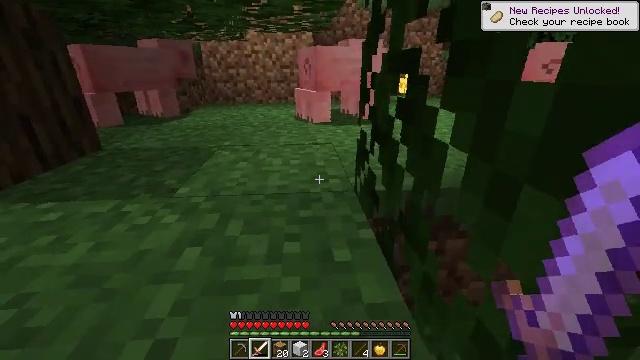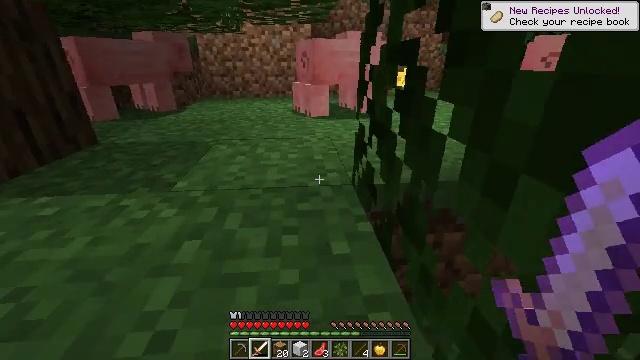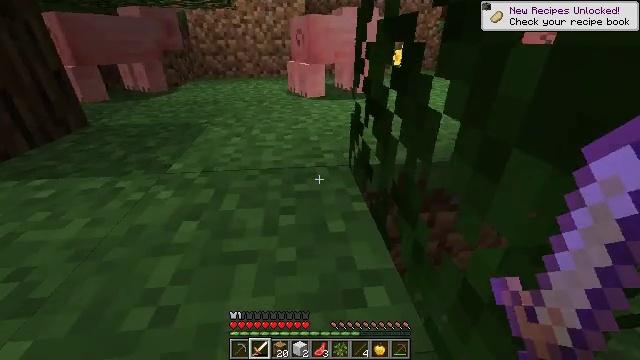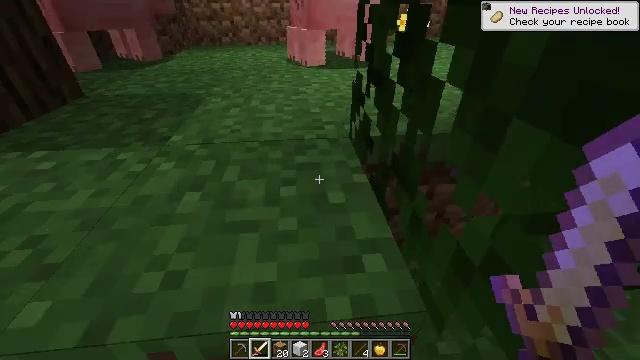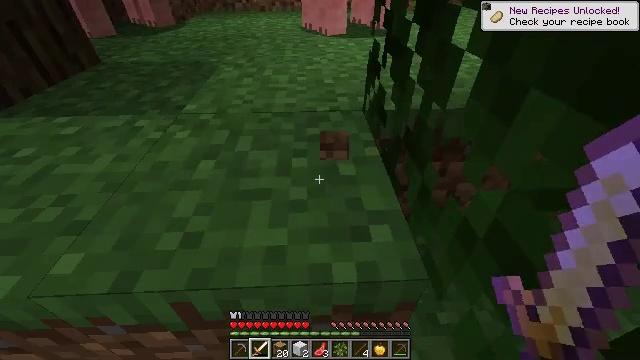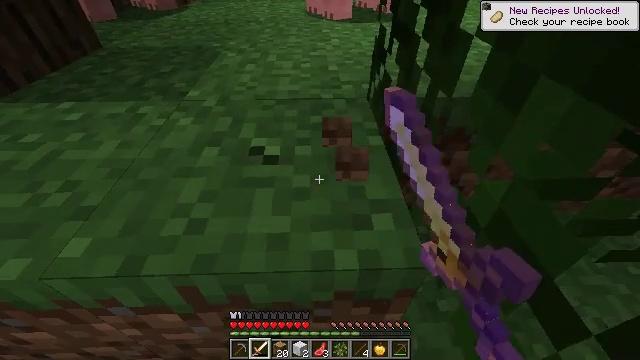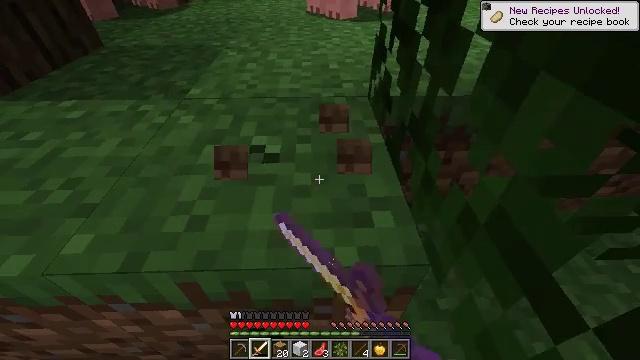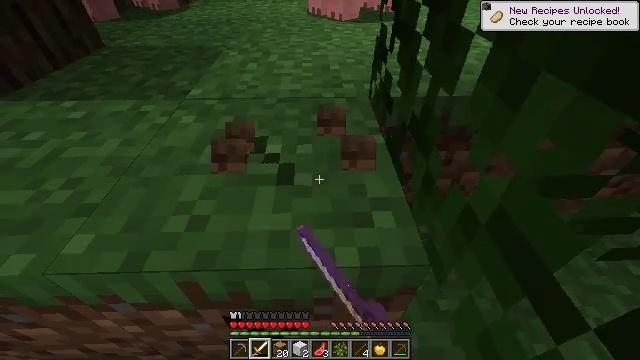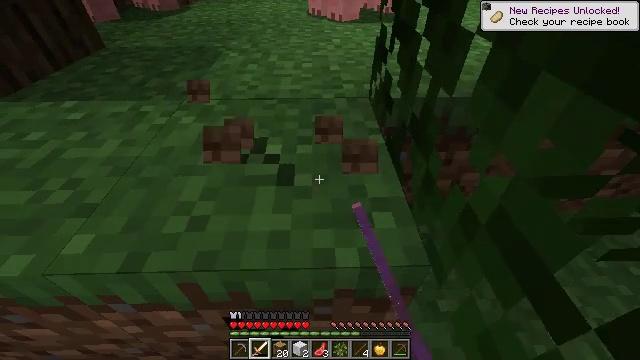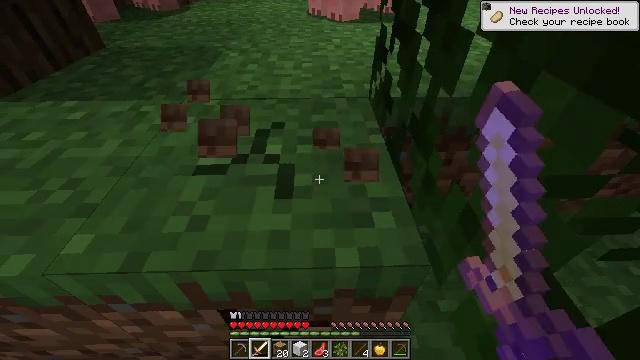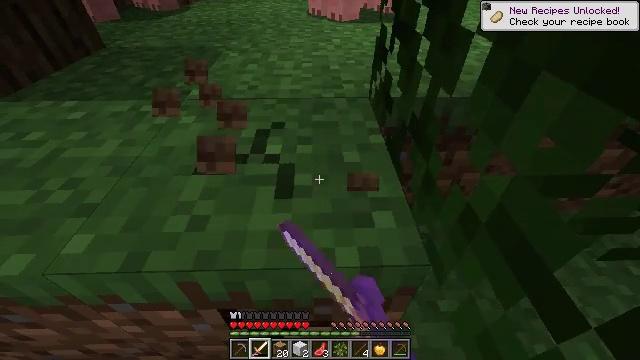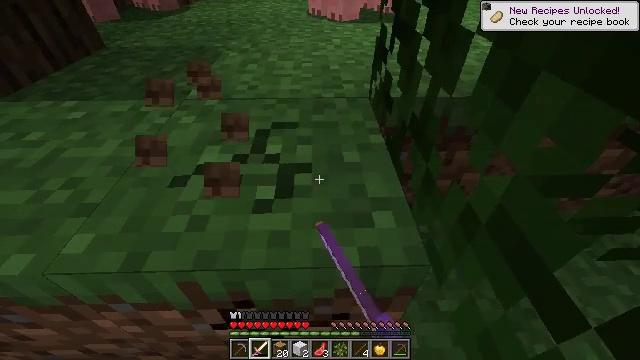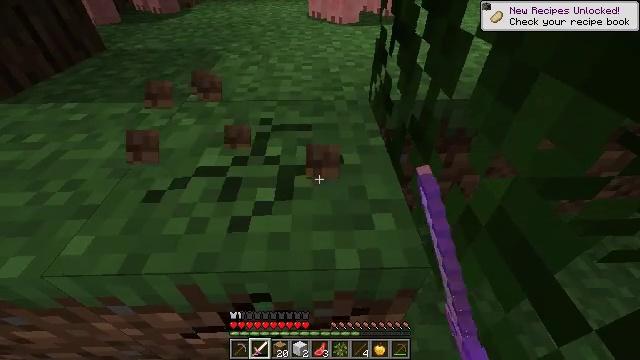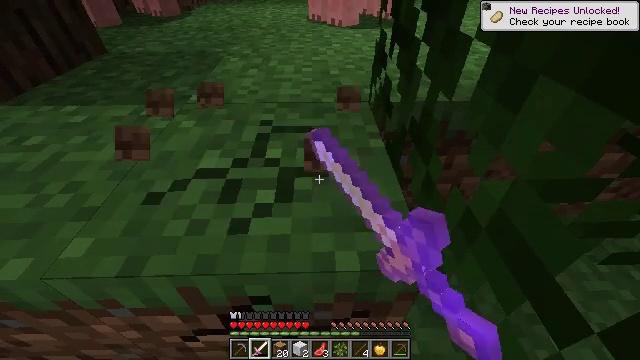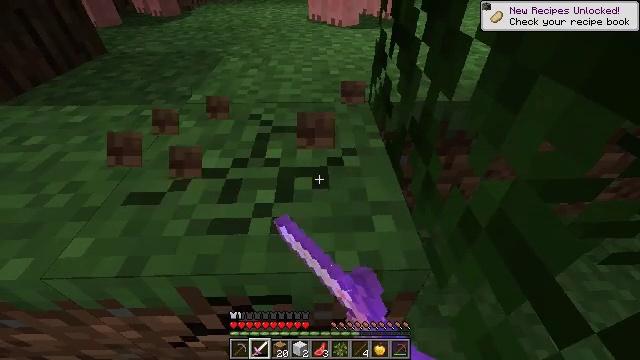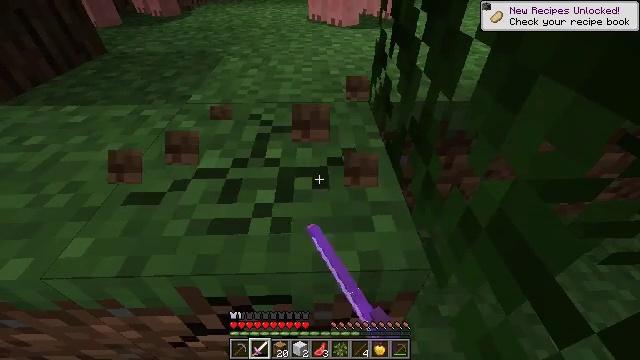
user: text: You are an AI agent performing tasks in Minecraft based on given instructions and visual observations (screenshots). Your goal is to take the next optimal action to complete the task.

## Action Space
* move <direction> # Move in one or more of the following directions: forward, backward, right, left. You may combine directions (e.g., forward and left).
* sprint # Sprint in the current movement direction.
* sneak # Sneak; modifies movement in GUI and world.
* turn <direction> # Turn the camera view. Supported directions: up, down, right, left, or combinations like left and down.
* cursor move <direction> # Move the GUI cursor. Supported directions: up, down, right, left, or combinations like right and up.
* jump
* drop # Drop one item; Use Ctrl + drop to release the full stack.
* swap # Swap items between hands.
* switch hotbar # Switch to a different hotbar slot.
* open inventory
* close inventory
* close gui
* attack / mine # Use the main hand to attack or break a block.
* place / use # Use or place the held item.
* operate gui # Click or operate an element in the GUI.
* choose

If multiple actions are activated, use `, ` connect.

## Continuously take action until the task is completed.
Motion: motion action
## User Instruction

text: Dig up the grass block for dirt.
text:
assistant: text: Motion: turn down
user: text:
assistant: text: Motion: move right, turn down
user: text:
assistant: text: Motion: move right, turn down
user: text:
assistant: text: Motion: turn left and down, attack / mine
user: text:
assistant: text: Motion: turn down, attack / mine
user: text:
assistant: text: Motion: attack / mine
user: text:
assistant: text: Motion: attack / mine
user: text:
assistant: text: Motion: attack / mine
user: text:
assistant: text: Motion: attack / mine
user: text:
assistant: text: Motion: attack / mine
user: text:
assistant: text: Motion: attack / mine
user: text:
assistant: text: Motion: attack / mine
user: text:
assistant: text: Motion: attack / mine
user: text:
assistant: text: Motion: attack / mine
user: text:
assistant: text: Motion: attack / mine
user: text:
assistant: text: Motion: attack / mine
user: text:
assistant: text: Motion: attack / mine
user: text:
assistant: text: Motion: attack / mine
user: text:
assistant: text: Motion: attack / mine
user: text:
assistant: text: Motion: attack / mine
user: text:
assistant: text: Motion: attack / mine
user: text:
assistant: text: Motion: move forward, attack / mine
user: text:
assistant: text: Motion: move forward, attack / mine
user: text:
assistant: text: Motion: move forward, attack / mine
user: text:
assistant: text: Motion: move forward and move left, turn right and up, attack / mine
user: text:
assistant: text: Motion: move forward and move left, turn right, attack / mine
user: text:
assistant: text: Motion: move forward and move left, turn right, attack / mine
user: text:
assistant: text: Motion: turn right, attack / mine
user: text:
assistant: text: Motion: attack / mine
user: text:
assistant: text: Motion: attack / mine